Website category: jobs
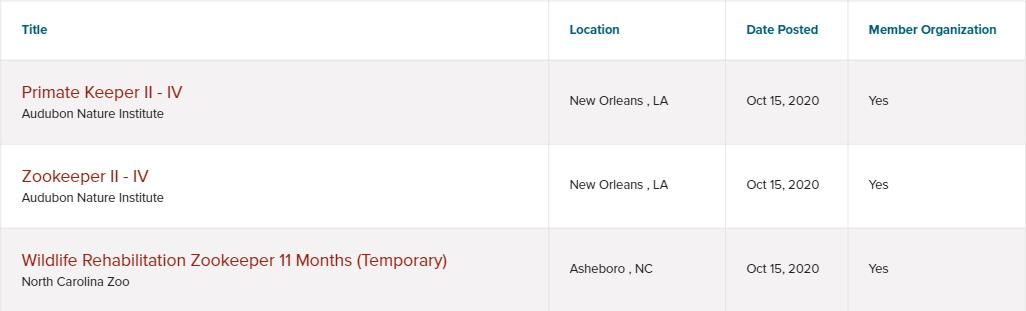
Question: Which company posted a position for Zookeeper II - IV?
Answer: Audubon Nature Institute

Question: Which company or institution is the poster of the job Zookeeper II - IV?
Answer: Audubon Nature Institute

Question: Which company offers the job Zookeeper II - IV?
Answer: Audubon Nature Institute

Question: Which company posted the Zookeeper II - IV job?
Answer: Audubon Nature Institute

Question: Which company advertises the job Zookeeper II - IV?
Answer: Audubon Nature Institute

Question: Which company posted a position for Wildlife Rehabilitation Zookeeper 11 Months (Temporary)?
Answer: North Carolina Zoo

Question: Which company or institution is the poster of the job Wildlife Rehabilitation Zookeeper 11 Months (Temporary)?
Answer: North Carolina Zoo

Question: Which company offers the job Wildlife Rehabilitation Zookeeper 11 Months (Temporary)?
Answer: North Carolina Zoo

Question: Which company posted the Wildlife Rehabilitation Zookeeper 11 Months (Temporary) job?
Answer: North Carolina Zoo

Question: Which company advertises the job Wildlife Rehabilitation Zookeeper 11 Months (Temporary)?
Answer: North Carolina Zoo

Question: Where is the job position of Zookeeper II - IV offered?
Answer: New Orleans , LA

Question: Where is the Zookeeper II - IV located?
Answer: New Orleans , LA

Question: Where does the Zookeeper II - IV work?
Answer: New Orleans , LA

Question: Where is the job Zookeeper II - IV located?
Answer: New Orleans , LA

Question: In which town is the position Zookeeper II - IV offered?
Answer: New Orleans , LA

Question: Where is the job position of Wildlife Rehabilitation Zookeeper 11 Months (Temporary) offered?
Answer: Asheboro , NC

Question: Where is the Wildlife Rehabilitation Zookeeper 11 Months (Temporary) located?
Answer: Asheboro , NC

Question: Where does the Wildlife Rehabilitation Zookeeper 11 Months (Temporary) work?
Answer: Asheboro , NC

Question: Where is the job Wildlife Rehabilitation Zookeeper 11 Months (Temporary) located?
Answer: Asheboro , NC

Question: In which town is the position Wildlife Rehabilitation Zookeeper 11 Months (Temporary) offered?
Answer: Asheboro , NC

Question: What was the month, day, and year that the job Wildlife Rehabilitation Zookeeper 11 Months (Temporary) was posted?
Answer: Oct 15, 2020

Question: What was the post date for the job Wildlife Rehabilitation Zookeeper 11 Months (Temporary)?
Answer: Oct 15, 2020

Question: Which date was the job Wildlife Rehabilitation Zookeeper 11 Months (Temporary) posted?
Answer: Oct 15, 2020

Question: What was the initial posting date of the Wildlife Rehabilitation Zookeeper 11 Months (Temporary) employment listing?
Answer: Oct 15, 2020

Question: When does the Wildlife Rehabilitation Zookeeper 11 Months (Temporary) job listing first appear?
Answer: Oct 15, 2020

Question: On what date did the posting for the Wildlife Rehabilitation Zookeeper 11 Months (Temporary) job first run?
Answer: Oct 15, 2020

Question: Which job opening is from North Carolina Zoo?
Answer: Wildlife Rehabilitation Zookeeper 11 Months (Temporary)

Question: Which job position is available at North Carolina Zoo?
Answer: Wildlife Rehabilitation Zookeeper 11 Months (Temporary)

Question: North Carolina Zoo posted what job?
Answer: Wildlife Rehabilitation Zookeeper 11 Months (Temporary)

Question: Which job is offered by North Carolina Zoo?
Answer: Wildlife Rehabilitation Zookeeper 11 Months (Temporary)

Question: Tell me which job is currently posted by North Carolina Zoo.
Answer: Wildlife Rehabilitation Zookeeper 11 Months (Temporary)

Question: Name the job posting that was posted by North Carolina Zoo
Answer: Wildlife Rehabilitation Zookeeper 11 Months (Temporary)

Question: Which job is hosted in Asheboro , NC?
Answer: Wildlife Rehabilitation Zookeeper 11 Months (Temporary)

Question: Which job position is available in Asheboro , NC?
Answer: Wildlife Rehabilitation Zookeeper 11 Months (Temporary)

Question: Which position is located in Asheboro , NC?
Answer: Wildlife Rehabilitation Zookeeper 11 Months (Temporary)

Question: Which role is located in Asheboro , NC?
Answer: Wildlife Rehabilitation Zookeeper 11 Months (Temporary)

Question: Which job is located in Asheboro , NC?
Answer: Wildlife Rehabilitation Zookeeper 11 Months (Temporary)

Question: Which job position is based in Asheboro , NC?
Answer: Wildlife Rehabilitation Zookeeper 11 Months (Temporary)